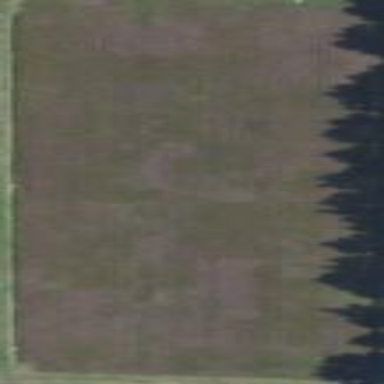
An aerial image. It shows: Farmland with cranberries as the main crop.